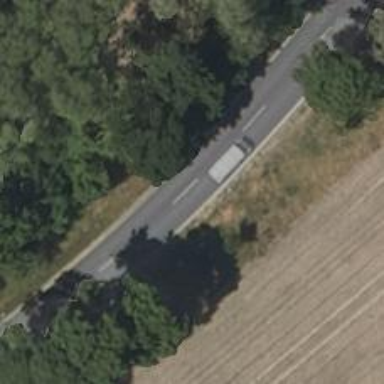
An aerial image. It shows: Secondary road with asphalt surface.